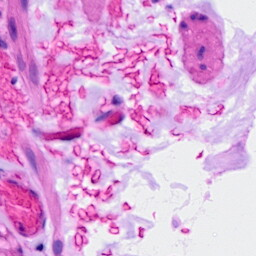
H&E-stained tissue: Ovarian